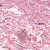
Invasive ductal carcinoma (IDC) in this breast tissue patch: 0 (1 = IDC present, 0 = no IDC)